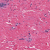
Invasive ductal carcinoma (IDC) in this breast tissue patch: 0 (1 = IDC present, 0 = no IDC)